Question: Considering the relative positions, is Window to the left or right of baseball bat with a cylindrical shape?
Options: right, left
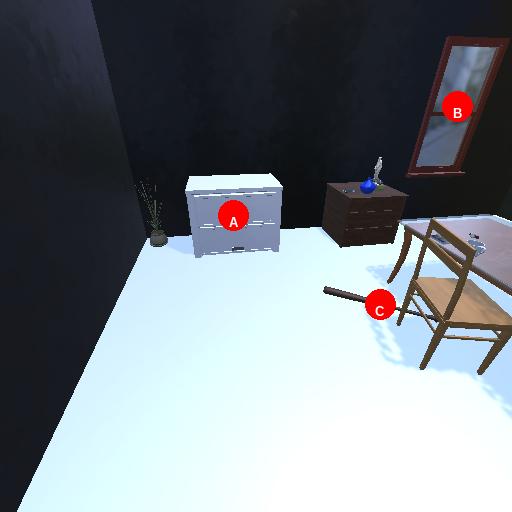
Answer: right